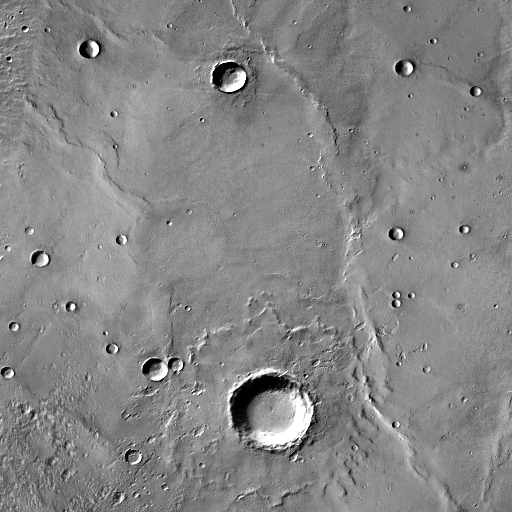
Crater classes present: Background, Other, Layered, Buried, Secondary